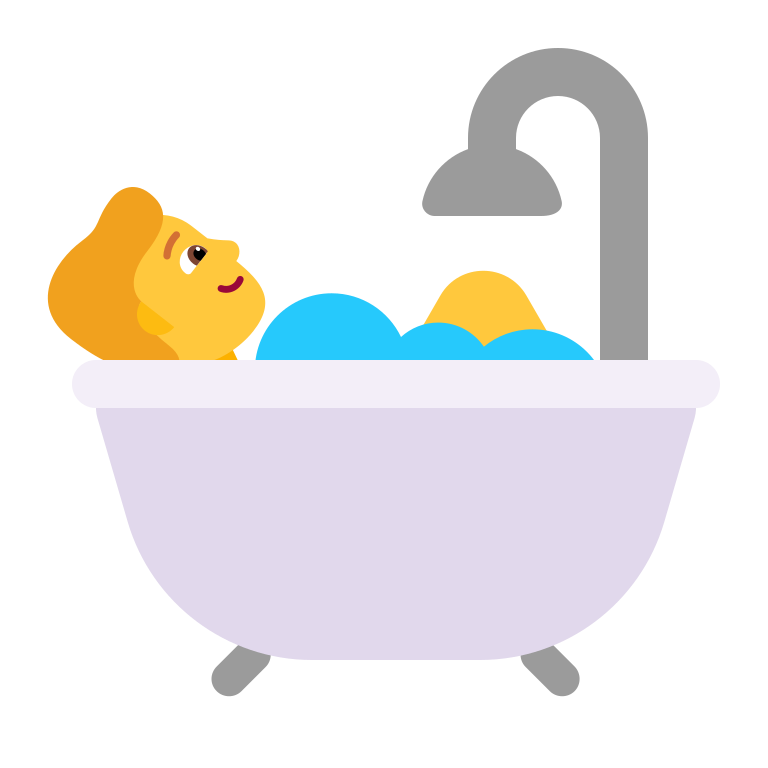
person taking bath flat default